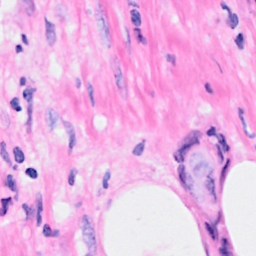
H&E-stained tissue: Breast